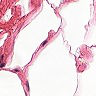
Metastatic tissue present: no